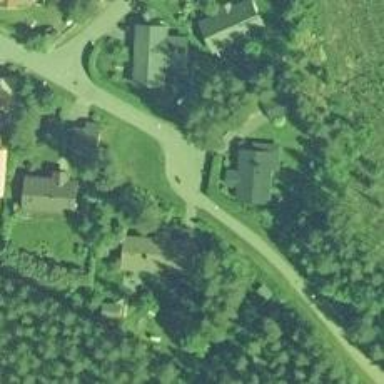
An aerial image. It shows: Turning circle on the road.